Question: Crashes when the class is destructed, how to handle unfinished semaphore?
'''
class CrashTestViewCtrl: UIViewController {
private var semaphore = DispatchSemaphore(value: 2)
override func viewDidLoad() {
super.viewDidLoad()
DispatchQueue.global().async { [weak self] in
self?.semaphore.wait()
// do something ......
}
}
deinit {
print("......deinit......")
}
}
'''

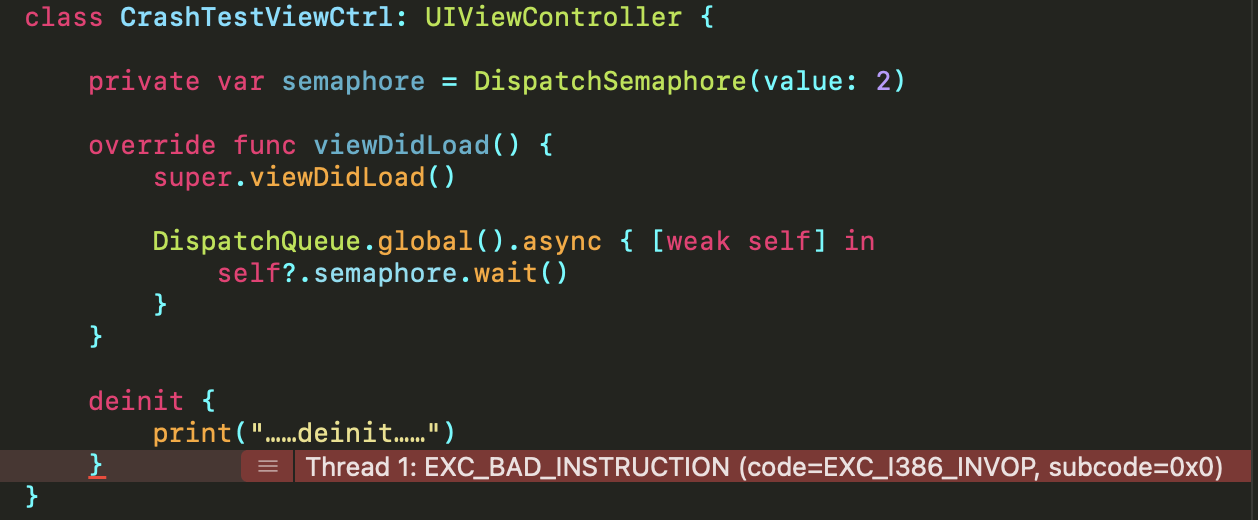
Answer: It crashes because of lack of 'semaphore.signal()' and wrong setup of semaphore.
You should call 'semaphore.signal()' after you are done with the async method.
You should add 'semaphore.wait()' outside of the async method.
In your case, it could be like this;
'''
class CrashTestViewCtrl: UIViewController {
private var semaphore = DispatchSemaphore(value: 2)
override func viewDidLoad() {
super.viewDidLoad()
DispatchQueue.global().async { [weak self] in
// do something ......
self?.semaphore.signal()
}
semaphore.wait()
}
deinit {
print("......deinit......")
}
}
'''